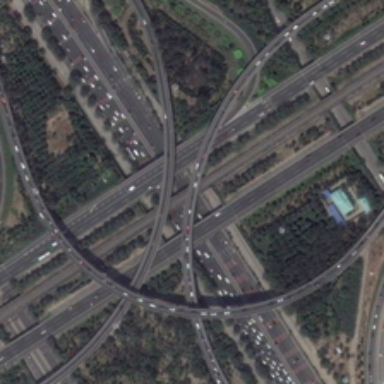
A large number of overpasses have been built in this area .